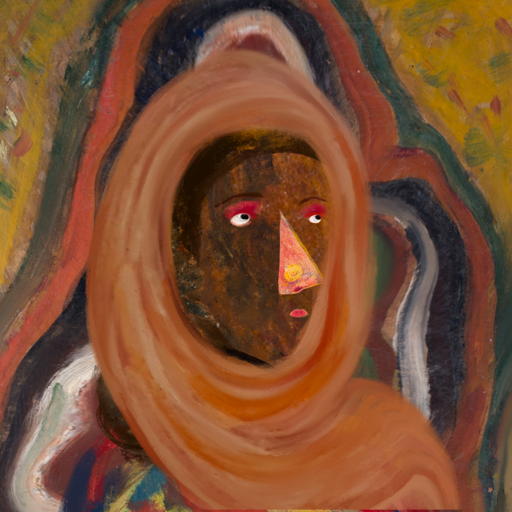
Background: AfterRaid, Head And Neck Side: Mosgoul, Face Side: Irani, Bust: Mother_And_Son_Son, Hair Side: Gypsy_Queen, Head Accessory: Pious_Lady_Scarf, Second Necklace: Blank, Necklace: Blank, Baby: Blank